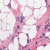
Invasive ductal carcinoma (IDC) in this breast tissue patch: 1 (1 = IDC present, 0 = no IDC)